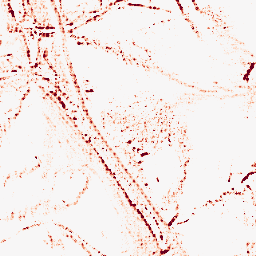
Category: morphological
Decomposition family: morphological_diamond
Decomposition parameters: operation: opening
radius: 3
Upsampling method: sinc_blackman
Upsampling parameters: scale: 8
kernel_size: 8
Upsampling scale: 8